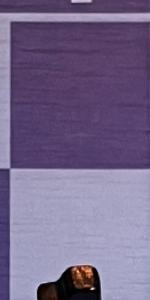
Label: Empty